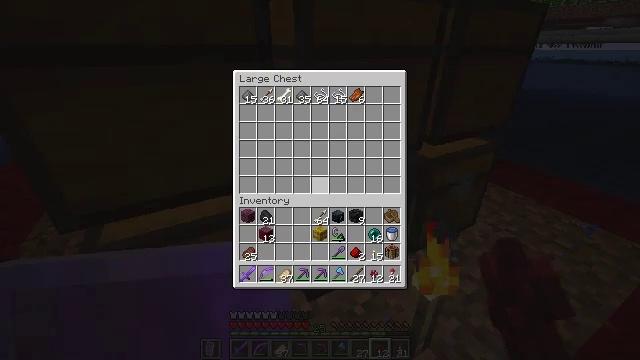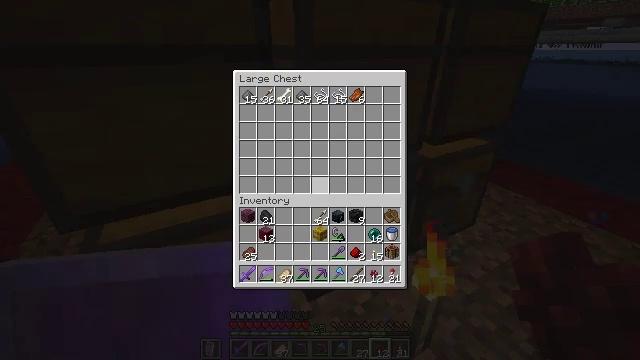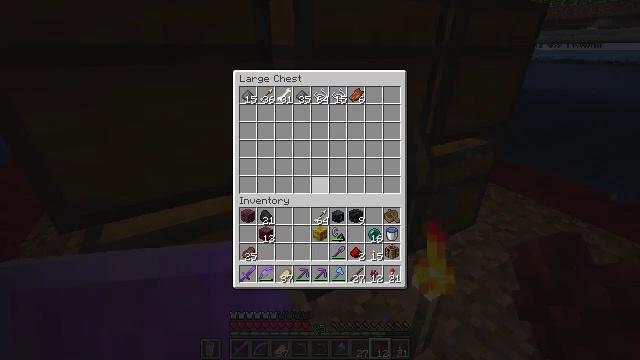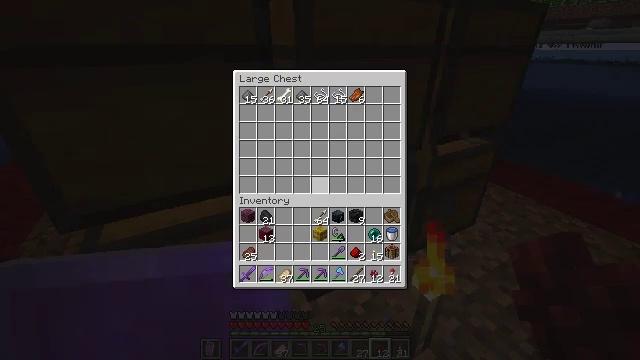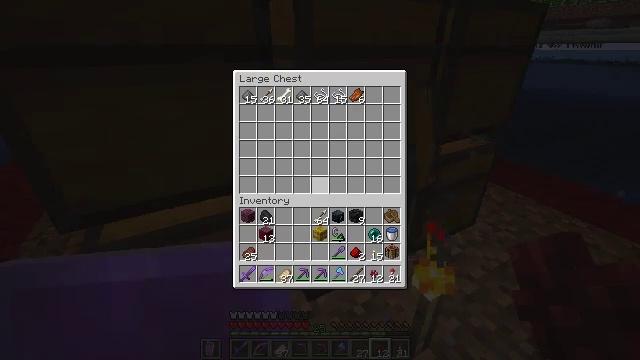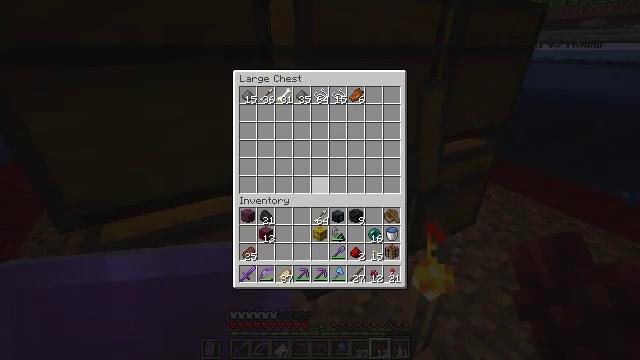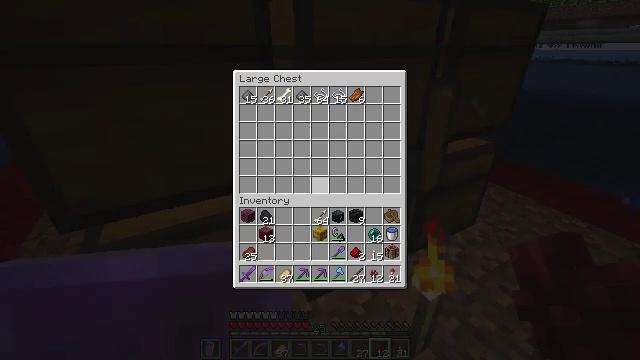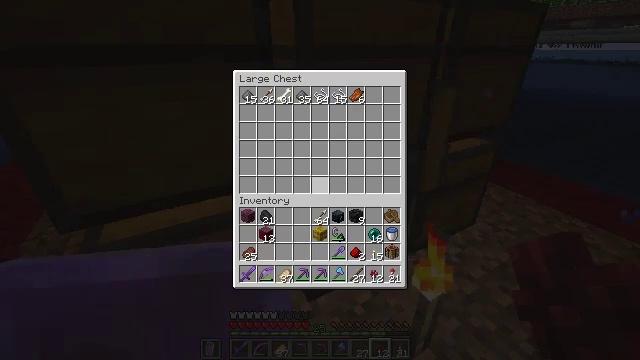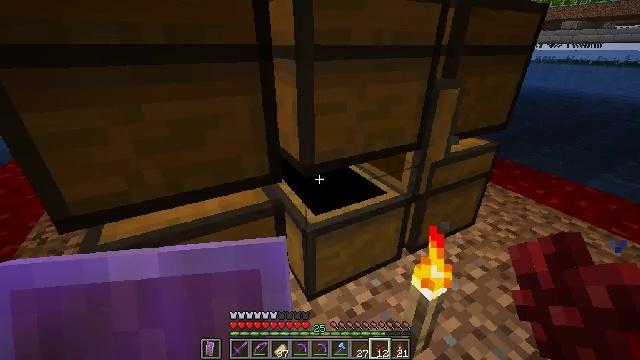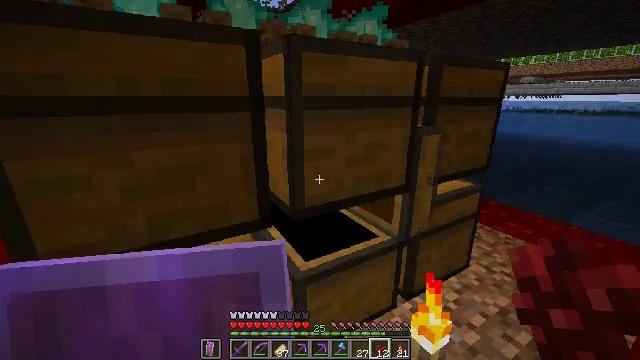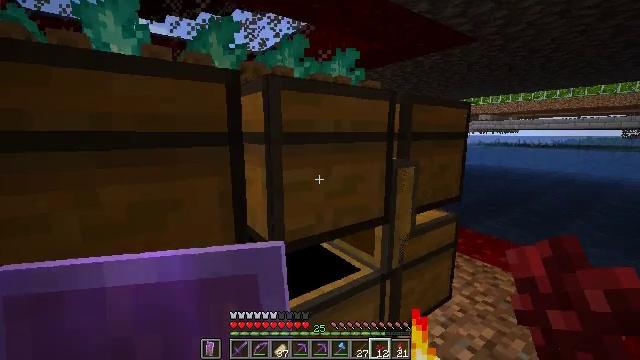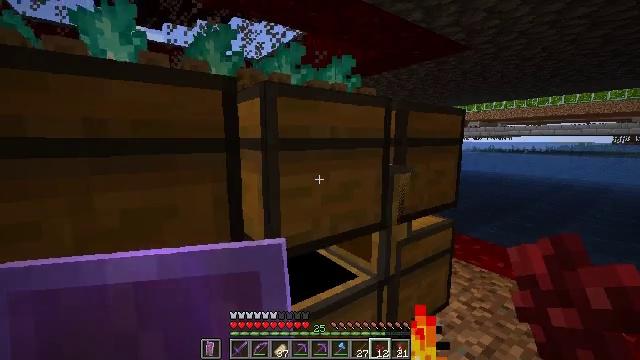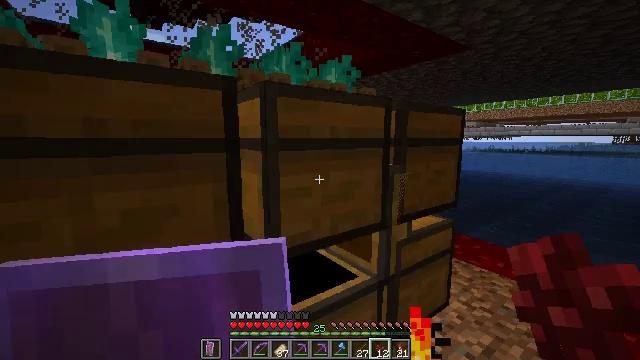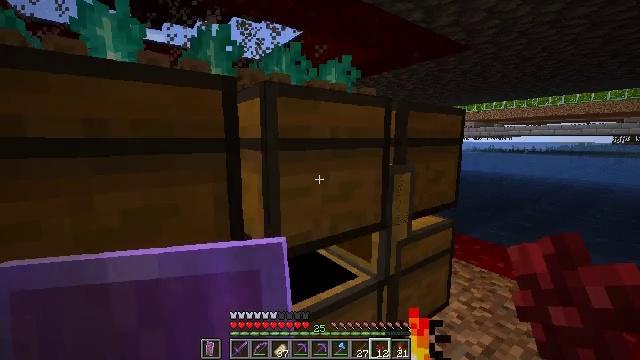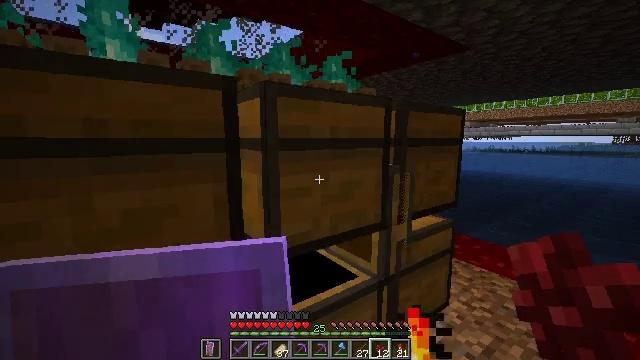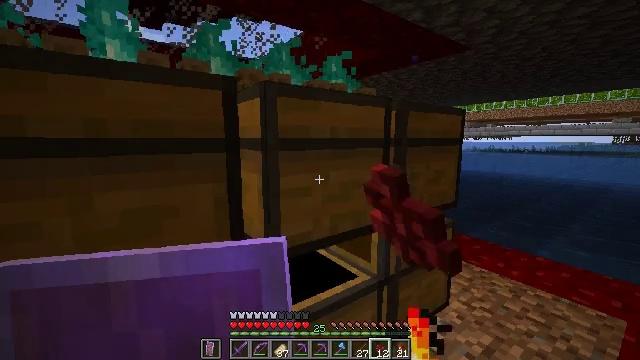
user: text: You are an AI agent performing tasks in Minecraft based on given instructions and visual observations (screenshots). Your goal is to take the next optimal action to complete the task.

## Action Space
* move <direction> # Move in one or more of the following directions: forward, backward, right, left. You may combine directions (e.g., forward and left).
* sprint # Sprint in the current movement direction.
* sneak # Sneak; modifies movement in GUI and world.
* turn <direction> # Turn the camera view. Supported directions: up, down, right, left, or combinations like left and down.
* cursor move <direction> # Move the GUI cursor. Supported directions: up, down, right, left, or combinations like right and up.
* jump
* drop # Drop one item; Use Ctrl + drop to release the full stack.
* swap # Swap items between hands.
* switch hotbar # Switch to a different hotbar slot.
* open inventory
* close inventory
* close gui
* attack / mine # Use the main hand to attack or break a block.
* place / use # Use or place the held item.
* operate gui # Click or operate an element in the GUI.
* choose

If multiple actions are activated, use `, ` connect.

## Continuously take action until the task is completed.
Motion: motion action
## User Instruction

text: Take sugarcane to craft sugar.
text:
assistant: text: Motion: no_op
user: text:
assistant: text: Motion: no_op
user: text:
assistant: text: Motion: no_op
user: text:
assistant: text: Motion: no_op
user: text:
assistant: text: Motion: no_op
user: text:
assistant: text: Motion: no_op
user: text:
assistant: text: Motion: no_op
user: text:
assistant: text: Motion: no_op
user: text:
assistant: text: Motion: turn right and up
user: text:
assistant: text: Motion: turn right and up
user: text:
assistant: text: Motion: turn up
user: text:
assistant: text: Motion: no_op
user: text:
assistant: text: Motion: no_op
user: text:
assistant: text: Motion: use / place
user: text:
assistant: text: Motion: use / place
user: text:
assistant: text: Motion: use / place
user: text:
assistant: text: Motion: use / place
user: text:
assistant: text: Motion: no_op
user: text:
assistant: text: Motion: no_op
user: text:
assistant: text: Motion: no_op
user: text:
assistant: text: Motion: no_op
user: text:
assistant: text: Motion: no_op
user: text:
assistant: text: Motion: no_op
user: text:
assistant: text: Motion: no_op
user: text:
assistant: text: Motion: no_op
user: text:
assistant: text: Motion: no_op
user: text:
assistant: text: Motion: no_op
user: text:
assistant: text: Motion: no_op
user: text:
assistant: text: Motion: no_op
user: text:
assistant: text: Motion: no_op